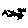
Label: star